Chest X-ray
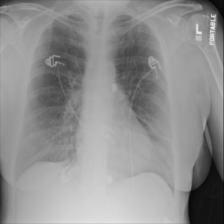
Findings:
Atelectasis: negative
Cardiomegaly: negative
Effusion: negative
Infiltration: negative
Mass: negative
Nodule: negative
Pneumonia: negative
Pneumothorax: negative
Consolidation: negative
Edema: negative
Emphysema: negative
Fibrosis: negative
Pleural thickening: negative
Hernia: negative